Question: who knows the name of this list
or what is the code to create such a list
I want create a conversion calculator for basic math

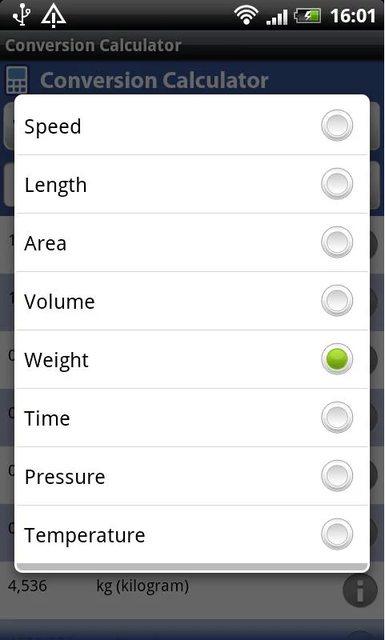
Answer: You are most likely looking for a Spinner
<URL>